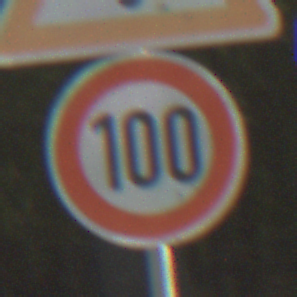
Verkehrszeichen: Geschwindigkeit100
Zusatzzeichen oben: Gefahrenstelle
Umgebung: Outdoor, Suburban
Tageszeit: MorningAfternoon
Wetter: Clear
Licht: Natural
Jahreszeit: NotSpecified
Kontrast: HighContrast